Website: bh-photo
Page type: gifting
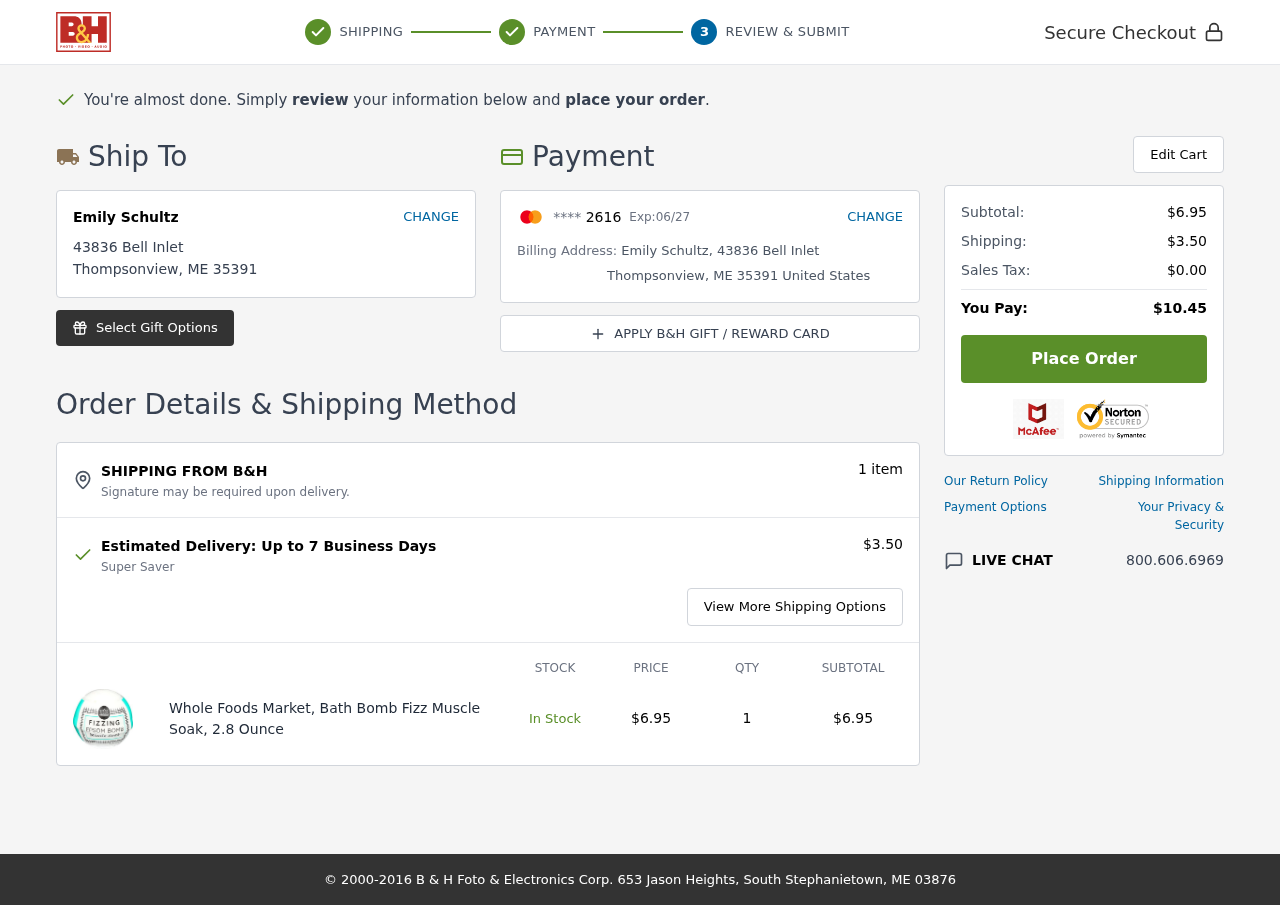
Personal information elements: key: PII_CARD_EXPIRY
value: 06/27
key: PII_CARD_LAST4
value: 2616
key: PII_CITY
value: Thompsonview
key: PII_COUNTRY
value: United States
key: PII_FULLNAME
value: Emily Schultz
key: PII_POSTCODE
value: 35391
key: PII_STATE_ABBR
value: ME
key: PII_STREET
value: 43836 Bell Inlet
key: PII_FULLNAME2
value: Emily Schultz
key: PII_STREET2
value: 43836 Bell Inlet
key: PII_CITY2
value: Thompsonview
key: PII_STATE_ABBR2
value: ME
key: PII_POSTCODE2
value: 35391
Product elements: key: PRODUCT1_NAME
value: Whole Foods Market, Bath Bomb Fizz Muscle Soak, 2.8 Ounce
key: PRODUCT1_PRICE
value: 6.95
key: PRODUCT1_QUANTITY
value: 1
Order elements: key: ORDER_NUM_ITEMS
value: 1 item
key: ORDER_SHIPPING_COST
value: $3.50
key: ORDER_SUBTOTAL
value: $6.95
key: ORDER_TAX
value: $0.00
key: ORDER_TOTAL
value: $10.45